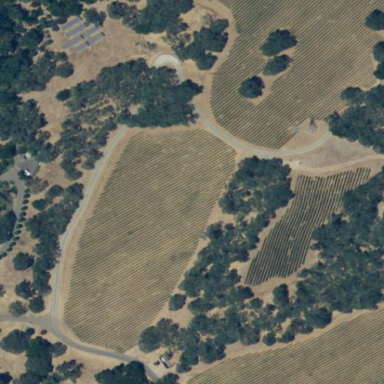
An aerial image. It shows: Vineyard with wine grapes as the main crop.